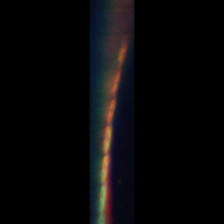
Taxon: Psuedo-nitzschia
Group: Diatoms